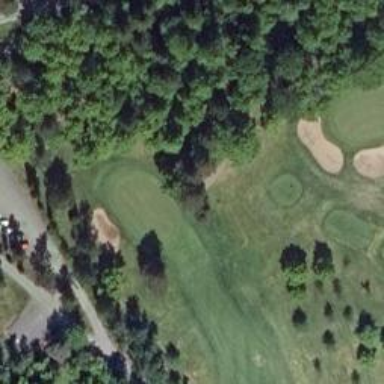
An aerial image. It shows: Golf hole.